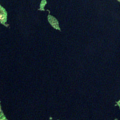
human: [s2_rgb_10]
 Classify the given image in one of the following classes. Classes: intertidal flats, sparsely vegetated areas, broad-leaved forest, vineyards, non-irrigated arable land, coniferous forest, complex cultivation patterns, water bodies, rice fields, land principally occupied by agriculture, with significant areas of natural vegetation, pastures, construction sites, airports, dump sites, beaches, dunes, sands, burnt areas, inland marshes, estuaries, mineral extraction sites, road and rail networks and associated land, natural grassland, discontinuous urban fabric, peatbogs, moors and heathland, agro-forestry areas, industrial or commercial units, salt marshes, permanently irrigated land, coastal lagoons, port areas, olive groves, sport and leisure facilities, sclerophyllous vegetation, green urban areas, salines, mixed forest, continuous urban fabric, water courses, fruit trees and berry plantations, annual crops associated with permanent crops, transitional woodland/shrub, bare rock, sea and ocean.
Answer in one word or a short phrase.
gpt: broad-leaved forest, mixed forest, water bodies